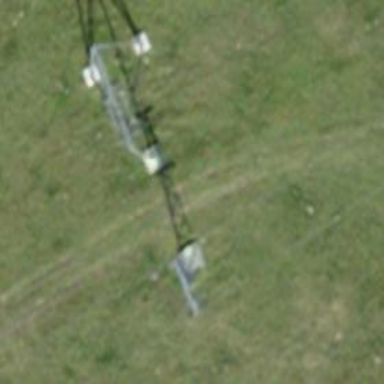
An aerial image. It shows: Pylon used for aerialway.